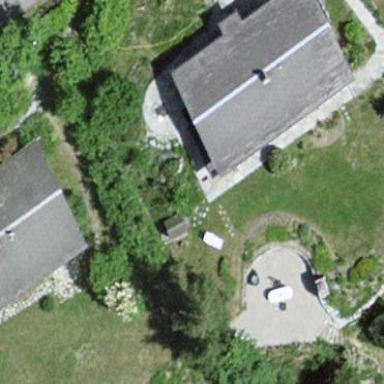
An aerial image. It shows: Simple house.